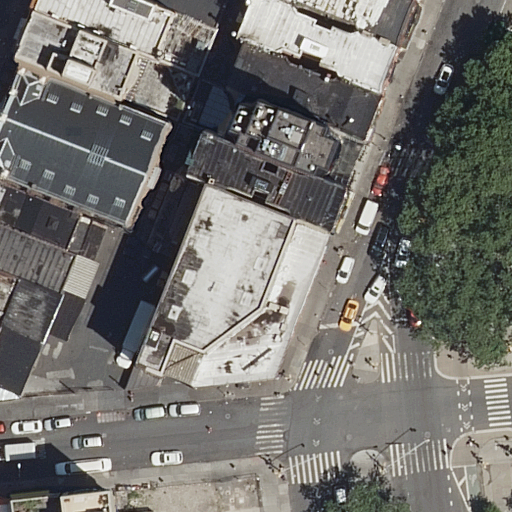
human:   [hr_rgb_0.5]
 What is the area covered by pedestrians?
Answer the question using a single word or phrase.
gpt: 741m2

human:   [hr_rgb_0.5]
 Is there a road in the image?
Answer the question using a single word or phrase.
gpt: yes

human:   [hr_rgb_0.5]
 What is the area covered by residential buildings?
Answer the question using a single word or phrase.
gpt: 4558m2

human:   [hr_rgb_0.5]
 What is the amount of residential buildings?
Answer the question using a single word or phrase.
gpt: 17

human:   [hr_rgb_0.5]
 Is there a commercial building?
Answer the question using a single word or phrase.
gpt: no

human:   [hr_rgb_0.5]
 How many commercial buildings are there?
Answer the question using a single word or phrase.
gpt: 0

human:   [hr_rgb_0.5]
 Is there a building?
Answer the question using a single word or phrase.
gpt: yes

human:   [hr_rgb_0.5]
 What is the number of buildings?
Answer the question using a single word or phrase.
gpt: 17

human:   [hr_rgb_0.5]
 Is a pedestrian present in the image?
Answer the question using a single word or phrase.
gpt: yes

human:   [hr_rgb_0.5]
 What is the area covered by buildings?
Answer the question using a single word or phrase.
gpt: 4558m2

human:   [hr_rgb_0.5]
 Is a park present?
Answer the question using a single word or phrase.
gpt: yes

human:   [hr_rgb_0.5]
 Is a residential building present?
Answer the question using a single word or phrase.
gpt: yes

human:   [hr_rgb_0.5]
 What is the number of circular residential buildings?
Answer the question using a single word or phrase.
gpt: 0

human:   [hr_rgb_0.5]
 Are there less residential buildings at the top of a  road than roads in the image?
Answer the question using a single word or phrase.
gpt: yes

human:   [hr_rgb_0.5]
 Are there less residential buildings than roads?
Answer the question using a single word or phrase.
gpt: no

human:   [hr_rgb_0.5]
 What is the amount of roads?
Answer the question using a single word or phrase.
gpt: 17

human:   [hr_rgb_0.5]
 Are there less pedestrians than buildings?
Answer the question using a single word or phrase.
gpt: yes

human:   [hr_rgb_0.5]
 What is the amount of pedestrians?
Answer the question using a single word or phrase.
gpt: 2

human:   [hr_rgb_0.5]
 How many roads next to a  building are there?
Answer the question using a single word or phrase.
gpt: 17

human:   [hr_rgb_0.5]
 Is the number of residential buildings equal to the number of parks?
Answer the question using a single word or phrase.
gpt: no

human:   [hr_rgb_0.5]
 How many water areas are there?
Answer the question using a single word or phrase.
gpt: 0

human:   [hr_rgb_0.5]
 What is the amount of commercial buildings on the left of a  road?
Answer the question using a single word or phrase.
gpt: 0

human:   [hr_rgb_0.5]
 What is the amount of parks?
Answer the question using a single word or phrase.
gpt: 1

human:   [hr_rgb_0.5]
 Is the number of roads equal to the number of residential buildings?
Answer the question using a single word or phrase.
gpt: yes

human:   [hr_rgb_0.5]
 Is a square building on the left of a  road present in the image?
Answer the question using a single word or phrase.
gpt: no

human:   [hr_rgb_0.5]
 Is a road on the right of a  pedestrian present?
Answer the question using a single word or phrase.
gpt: yes

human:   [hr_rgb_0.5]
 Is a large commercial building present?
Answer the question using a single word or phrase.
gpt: no

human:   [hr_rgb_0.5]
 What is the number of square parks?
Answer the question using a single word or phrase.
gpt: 0

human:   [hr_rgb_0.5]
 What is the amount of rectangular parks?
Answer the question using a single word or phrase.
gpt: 0

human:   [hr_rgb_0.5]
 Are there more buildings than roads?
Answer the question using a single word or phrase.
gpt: no

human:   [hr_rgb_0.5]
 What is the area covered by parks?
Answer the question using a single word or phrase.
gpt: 334m2

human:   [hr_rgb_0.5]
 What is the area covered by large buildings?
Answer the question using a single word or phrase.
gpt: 1868m2

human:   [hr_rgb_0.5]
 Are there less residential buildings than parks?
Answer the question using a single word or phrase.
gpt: no

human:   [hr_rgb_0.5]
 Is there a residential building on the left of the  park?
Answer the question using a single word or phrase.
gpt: yes

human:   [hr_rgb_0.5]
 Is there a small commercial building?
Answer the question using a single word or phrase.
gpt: no

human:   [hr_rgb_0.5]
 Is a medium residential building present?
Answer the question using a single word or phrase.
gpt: yes

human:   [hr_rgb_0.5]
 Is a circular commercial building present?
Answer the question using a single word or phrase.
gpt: no

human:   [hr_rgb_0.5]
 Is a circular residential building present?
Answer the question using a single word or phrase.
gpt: no

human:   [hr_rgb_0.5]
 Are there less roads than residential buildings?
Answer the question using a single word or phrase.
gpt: no

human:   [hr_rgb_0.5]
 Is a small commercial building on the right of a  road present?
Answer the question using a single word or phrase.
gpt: no

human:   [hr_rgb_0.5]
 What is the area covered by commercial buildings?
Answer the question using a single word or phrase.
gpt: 0m2

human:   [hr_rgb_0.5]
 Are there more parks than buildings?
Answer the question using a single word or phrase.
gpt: no

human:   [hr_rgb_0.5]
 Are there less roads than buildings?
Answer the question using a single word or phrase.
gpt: no

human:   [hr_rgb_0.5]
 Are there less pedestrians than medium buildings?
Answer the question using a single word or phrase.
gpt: yes

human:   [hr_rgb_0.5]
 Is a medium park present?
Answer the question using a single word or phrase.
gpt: yes

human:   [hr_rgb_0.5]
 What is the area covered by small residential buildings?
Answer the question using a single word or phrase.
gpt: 75m2

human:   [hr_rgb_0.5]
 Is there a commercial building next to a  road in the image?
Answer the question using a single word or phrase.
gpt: no

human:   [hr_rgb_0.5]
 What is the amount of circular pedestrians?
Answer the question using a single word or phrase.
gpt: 0

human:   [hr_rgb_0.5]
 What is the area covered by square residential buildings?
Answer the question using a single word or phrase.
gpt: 0m2

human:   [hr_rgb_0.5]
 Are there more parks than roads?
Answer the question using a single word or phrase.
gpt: no

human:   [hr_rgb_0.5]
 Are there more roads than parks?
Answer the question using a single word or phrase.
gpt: yes

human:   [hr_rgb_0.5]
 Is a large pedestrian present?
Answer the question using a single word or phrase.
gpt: no

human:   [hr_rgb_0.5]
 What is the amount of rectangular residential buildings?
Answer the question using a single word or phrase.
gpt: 10

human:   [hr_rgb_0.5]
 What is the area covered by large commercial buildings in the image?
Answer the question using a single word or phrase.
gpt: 0m2

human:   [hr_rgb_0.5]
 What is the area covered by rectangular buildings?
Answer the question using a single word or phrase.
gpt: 2198m2

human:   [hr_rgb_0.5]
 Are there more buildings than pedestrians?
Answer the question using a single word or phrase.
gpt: yes

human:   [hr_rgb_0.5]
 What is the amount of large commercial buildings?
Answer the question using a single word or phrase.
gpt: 0

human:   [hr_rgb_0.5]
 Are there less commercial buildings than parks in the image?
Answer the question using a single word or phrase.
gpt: yes

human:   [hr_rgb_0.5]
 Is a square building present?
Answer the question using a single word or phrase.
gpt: no

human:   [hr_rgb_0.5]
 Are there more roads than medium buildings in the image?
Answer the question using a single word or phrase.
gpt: yes

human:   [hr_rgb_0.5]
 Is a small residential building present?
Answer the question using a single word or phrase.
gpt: yes

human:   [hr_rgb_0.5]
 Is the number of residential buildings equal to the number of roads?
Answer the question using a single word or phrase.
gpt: yes

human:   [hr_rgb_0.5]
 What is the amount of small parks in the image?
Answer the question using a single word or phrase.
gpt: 0

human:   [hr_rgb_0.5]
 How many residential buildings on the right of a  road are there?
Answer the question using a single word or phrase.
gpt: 12